Question: Somehow my app got in a state in which the only publication that returned data was the meteor autoupdate collection (see below websocket traffic). When I did 'mup restart', it was back to normal. What are the possible reasons for this happening? I had a 'console.log' at the top of the 'data' publish function, and was not seeing anything printed to the logs.

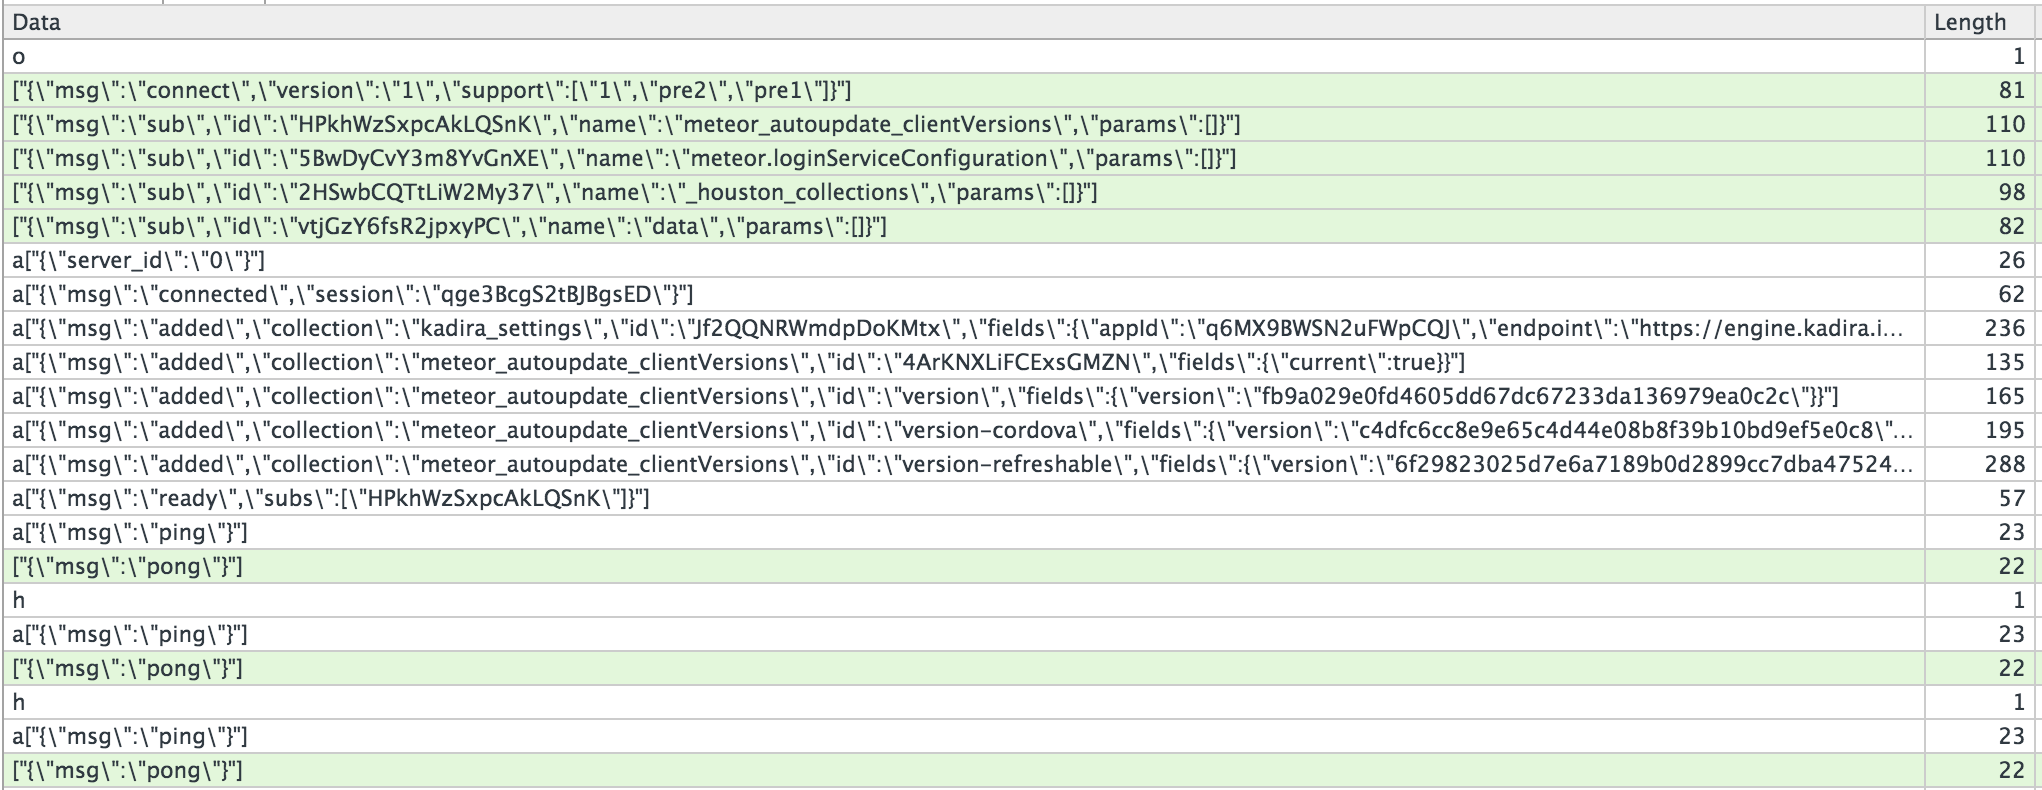
Answer: Going by the order of subscriptions one of the 'data', houston or your login service configuration is not responding. There may be something going on blocking the event loop, and blocking everything else.
Judging from the collections which work it may be that your mongodb is taking a very long time to respond or is jammed up. You may want to check the server side to narrow down the specific issue. If you're using mup you may want to try using compose.io or a 3rd party mongodb service instead of the one on your server.
Very intensive background operations can do it too, in particular lots of db operations that include 'remove'. But it can happen in general due to the mongodb 'lock' issue